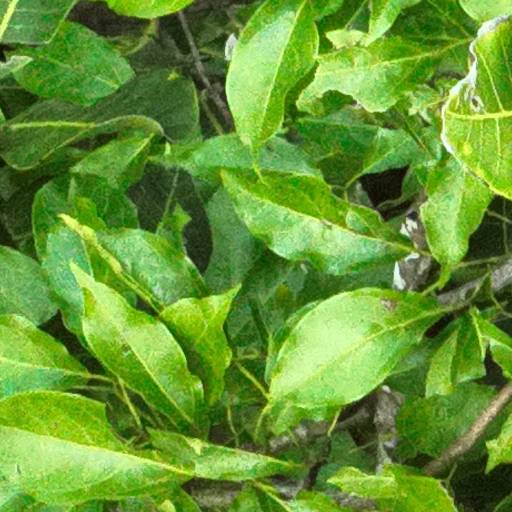
Species: Anacardium excelsum
GBIF accepted scientific name: Anacardium excelsum
Crown area (m\u00b2): 609.279